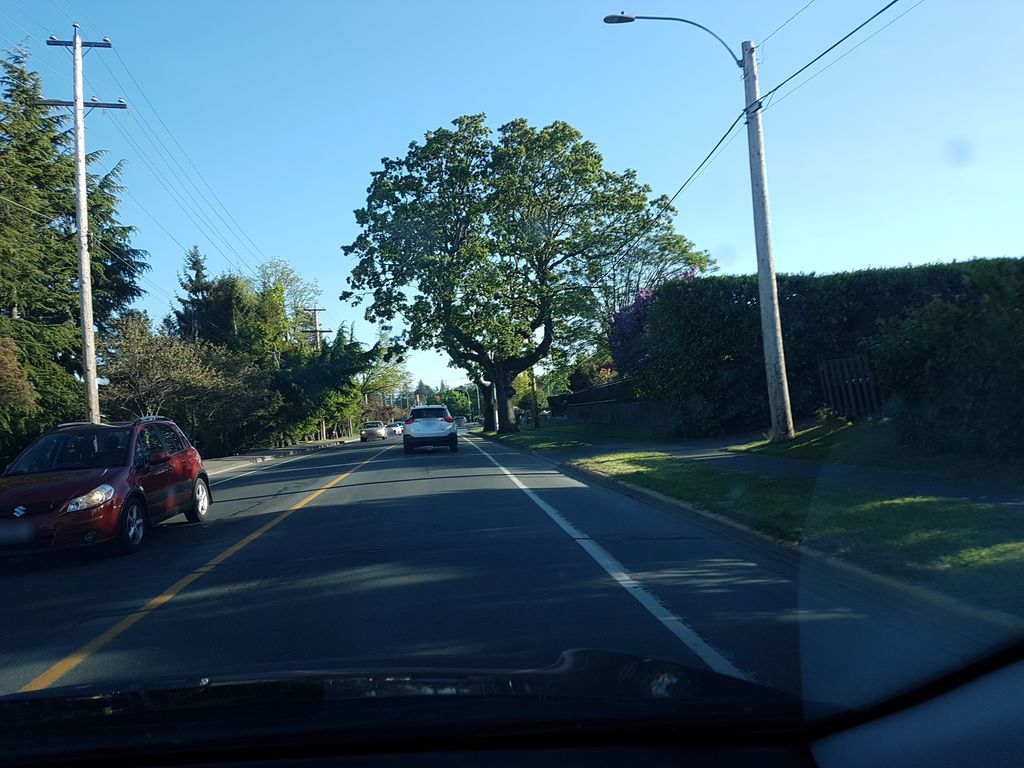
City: victoria